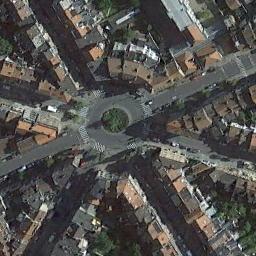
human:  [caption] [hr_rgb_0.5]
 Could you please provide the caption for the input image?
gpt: The roundabout with some exits and entrances is surrounded by lots of buildings .

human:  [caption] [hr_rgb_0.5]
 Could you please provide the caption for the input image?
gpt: The roundabout is next to buildings and trees .

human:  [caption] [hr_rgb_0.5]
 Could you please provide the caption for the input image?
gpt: There are many buildings around the roundabout .

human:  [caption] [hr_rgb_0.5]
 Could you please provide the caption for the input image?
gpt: There are many bifurcation roads with many moving and waiting vehicles, And many neatly arranged tall buildings and some trees around the roundabout .

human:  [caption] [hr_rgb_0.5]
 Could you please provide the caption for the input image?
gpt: There are many buildings around the roundabout .